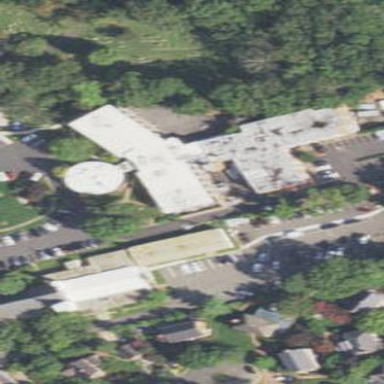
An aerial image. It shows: Nursing home building.